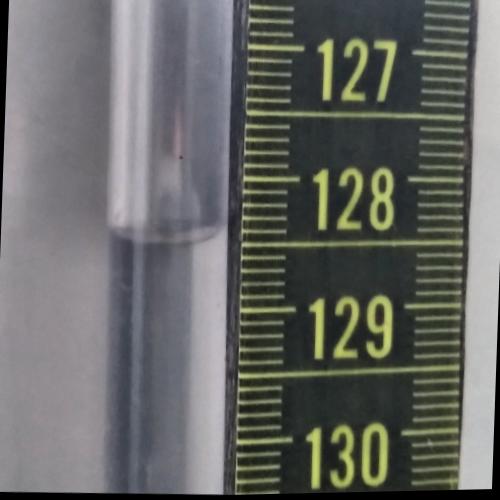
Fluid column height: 128.4 cm